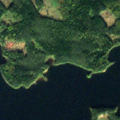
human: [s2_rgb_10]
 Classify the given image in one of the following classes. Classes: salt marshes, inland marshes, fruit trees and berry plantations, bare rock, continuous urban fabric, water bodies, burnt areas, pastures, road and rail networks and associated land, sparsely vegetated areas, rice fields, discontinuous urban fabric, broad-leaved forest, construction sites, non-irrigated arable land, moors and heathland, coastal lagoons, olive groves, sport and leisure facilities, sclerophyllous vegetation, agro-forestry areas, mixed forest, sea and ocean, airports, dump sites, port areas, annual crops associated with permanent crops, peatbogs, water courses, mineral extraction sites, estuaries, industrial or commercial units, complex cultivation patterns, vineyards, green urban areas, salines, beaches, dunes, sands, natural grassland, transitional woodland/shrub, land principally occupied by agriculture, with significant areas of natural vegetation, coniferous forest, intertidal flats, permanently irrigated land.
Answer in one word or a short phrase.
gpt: coniferous forest, mixed forest, water bodies